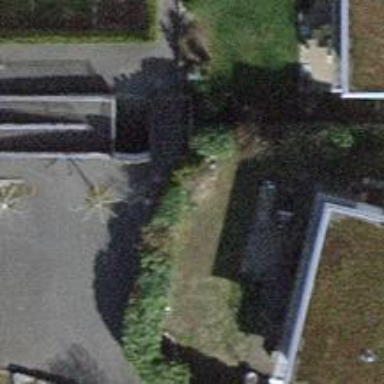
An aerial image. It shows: Set of concrete steps.